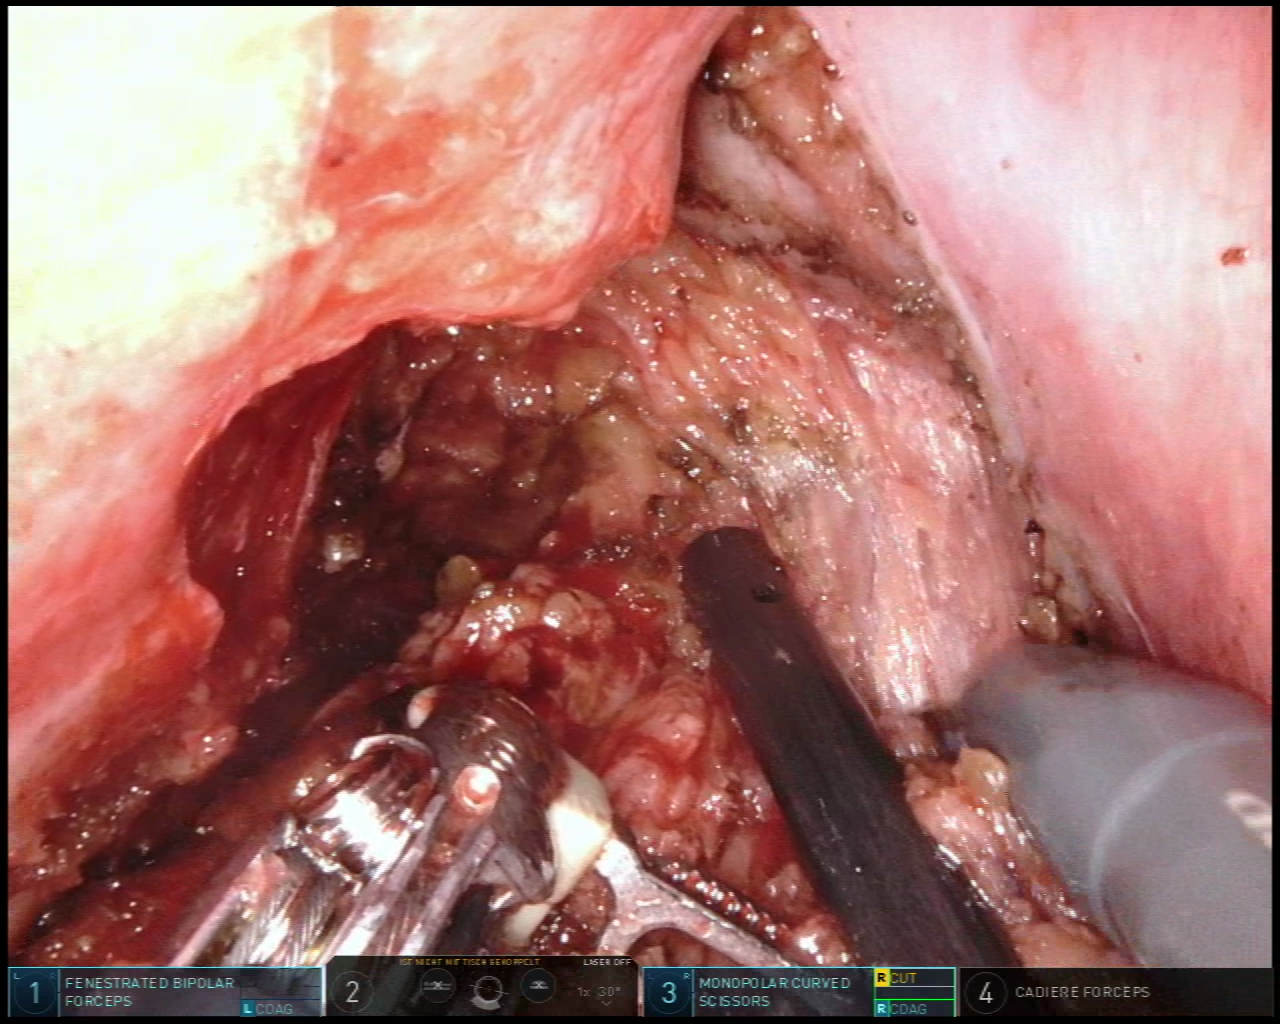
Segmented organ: vesicular_glands
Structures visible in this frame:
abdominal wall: no
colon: no
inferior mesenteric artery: no
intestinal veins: no
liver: no
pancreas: no
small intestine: no
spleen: no
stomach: no
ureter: no
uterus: no
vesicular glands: yes